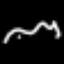
Label: squiggle